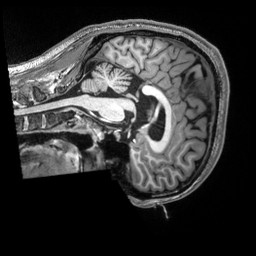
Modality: T1w
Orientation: sagittal